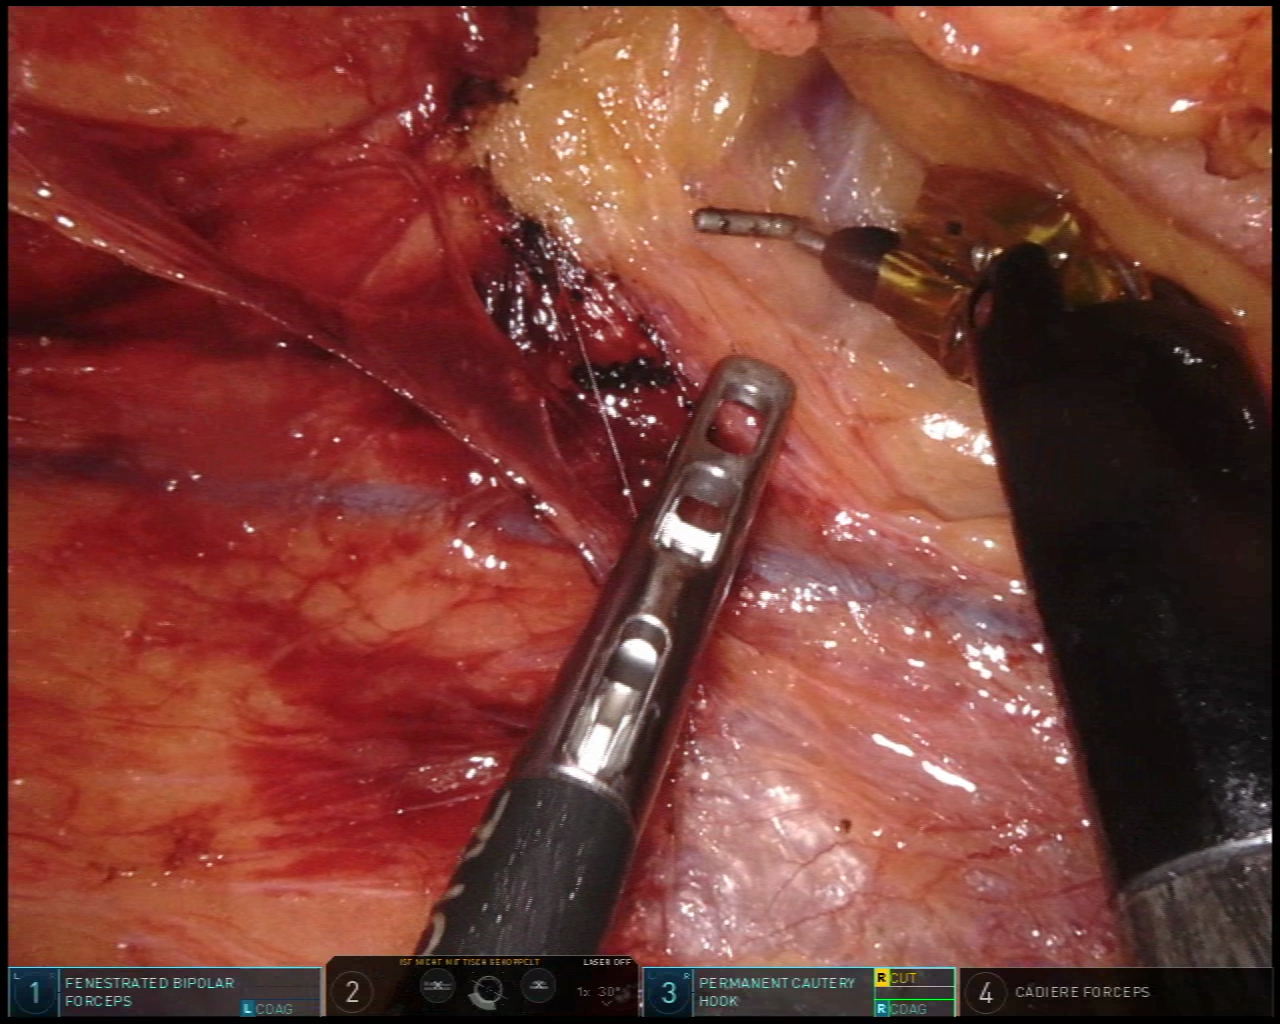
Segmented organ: intestinal_veins
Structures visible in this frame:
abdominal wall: no
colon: no
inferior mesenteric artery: no
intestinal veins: yes
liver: no
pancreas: no
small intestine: no
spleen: no
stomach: no
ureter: no
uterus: no
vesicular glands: no